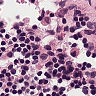
Metastatic tissue present: no